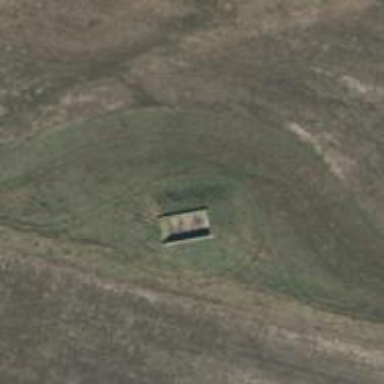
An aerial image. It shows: Military bunker for protection and defense.